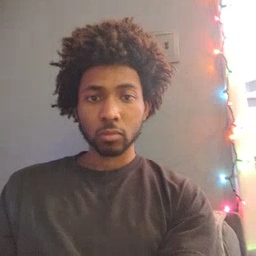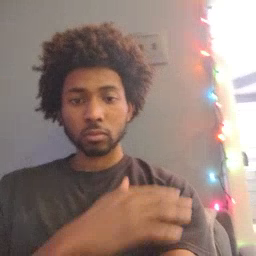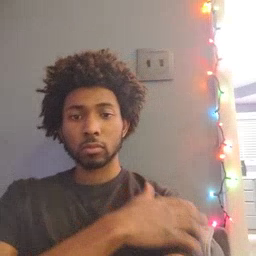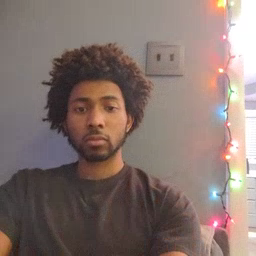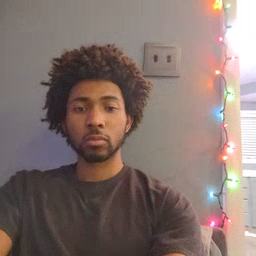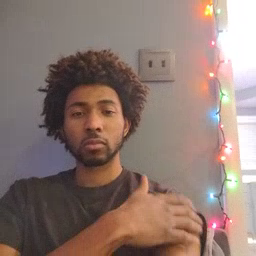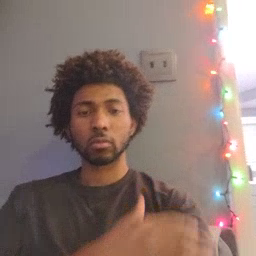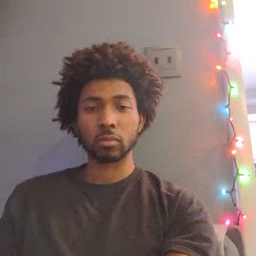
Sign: arm